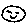
Label: smiley face